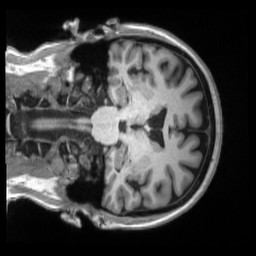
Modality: T1w
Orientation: coronal
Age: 49
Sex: female
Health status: ill
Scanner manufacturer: siemens
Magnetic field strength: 3 T
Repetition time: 2.2 s
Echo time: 0.00157 s